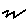
Label: zigzag